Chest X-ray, PA view. Patient: 39 years old, sex M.
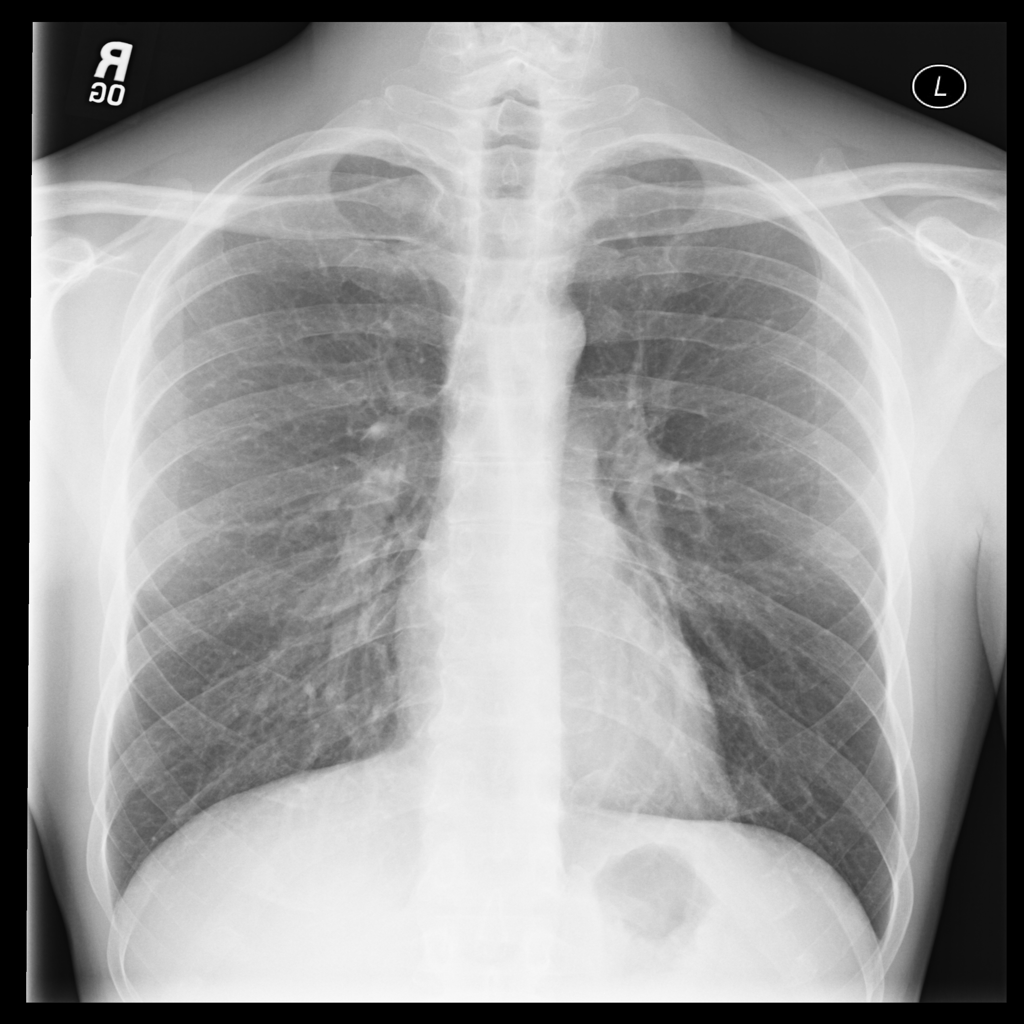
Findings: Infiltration